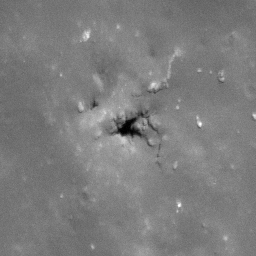
Pit: Copernicus 7
Host crater: Copernicus
Host type: impact_melt
Lunar coordinates: latitude 10.076, longitude 340.027